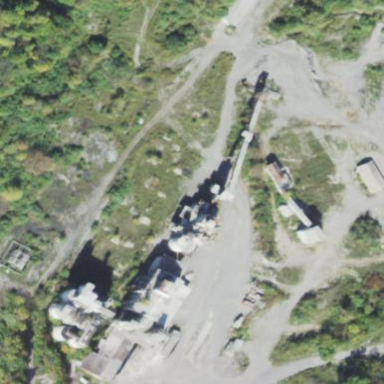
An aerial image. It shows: Quarry area marked as mine.